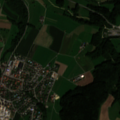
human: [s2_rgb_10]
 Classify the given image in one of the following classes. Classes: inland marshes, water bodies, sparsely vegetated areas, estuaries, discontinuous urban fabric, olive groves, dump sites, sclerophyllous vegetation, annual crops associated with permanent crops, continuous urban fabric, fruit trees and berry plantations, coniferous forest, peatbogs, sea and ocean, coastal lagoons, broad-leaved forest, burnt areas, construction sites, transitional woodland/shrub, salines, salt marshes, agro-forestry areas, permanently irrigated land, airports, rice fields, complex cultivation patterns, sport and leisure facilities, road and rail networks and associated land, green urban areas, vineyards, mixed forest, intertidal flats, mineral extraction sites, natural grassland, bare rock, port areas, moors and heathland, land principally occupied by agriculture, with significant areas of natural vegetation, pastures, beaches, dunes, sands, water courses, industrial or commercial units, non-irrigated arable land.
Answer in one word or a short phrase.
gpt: discontinuous urban fabric, road and rail networks and associated land, non-irrigated arable land, broad-leaved forest, coniferous forest, mixed forest